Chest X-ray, AP view. Patient: 58 years old, sex M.
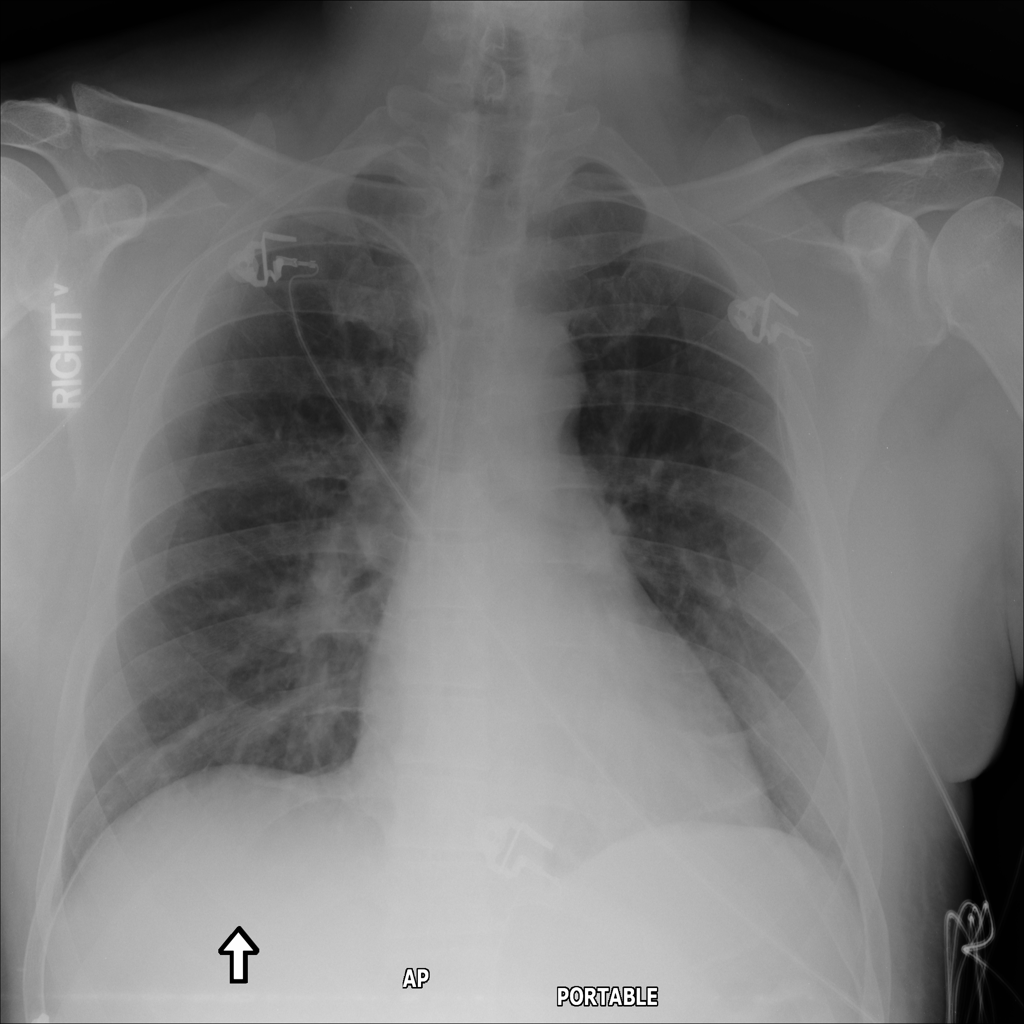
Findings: No Finding